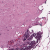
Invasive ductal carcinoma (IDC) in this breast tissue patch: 0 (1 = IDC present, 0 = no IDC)